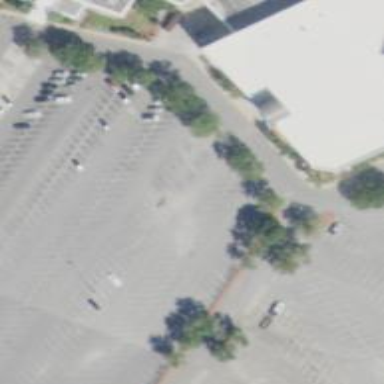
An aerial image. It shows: Parking space.